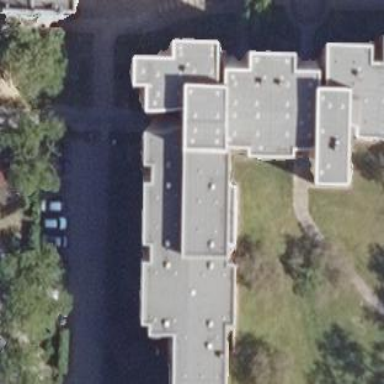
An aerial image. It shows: Apartment building with flat roof.